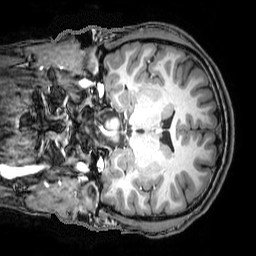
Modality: T1w
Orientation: sagittal
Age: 18
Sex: male
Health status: ill
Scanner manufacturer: philips
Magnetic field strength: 3 T
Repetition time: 8.202 s
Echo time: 3.755 s